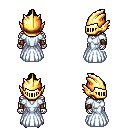
a pixel art fantasy rpg character, male body template, skeleton, underdress, white pants, green short topknot hairstyle, gold helm, leather bracers, gold boots, four views (front, back, left, right), 2x2 character sprite sheet, small pixel art, hard edges, no anti-aliasing